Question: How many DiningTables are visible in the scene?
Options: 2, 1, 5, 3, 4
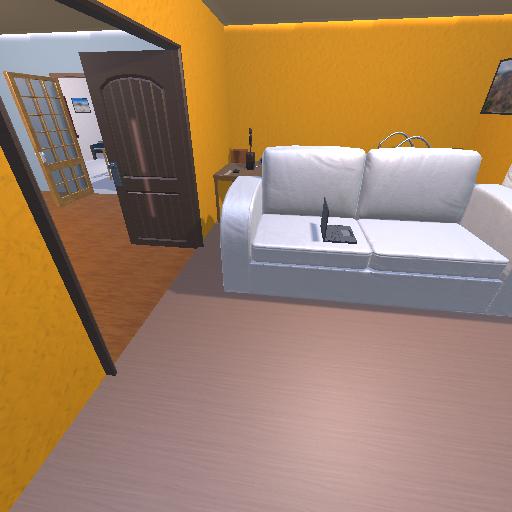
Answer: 2